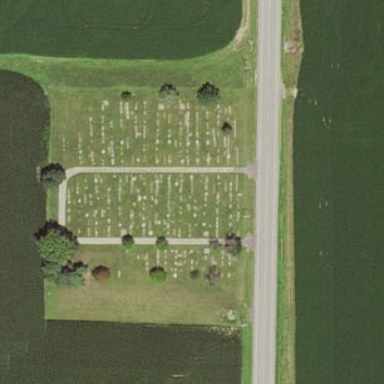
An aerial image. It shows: Cemetery.